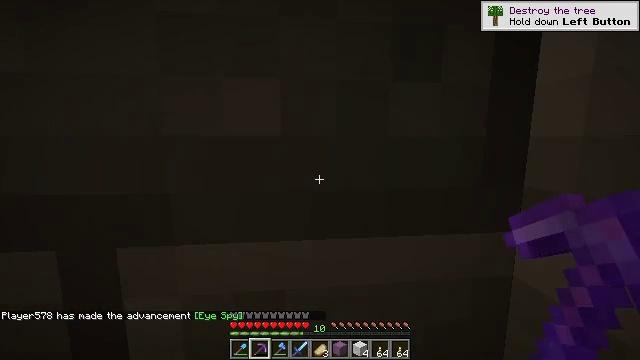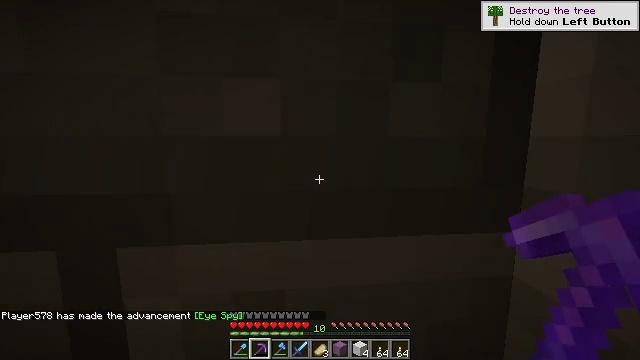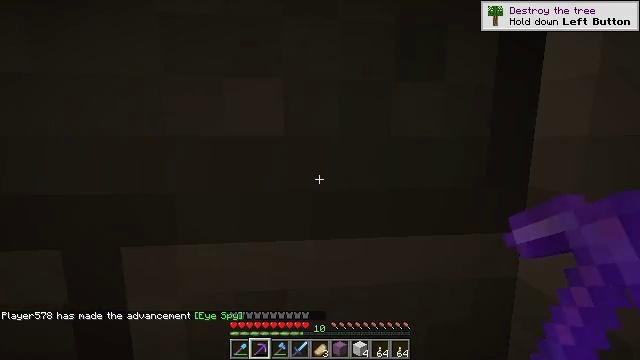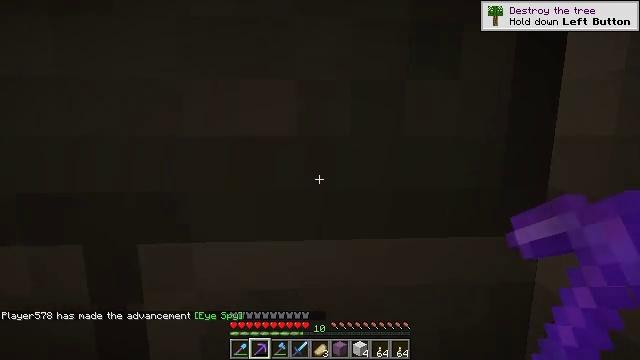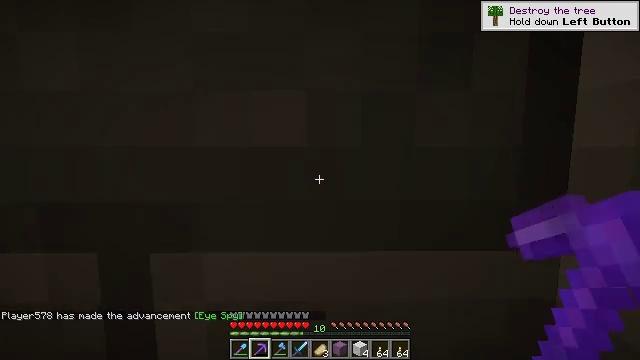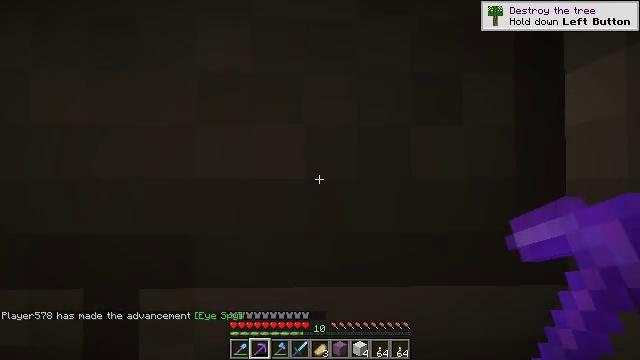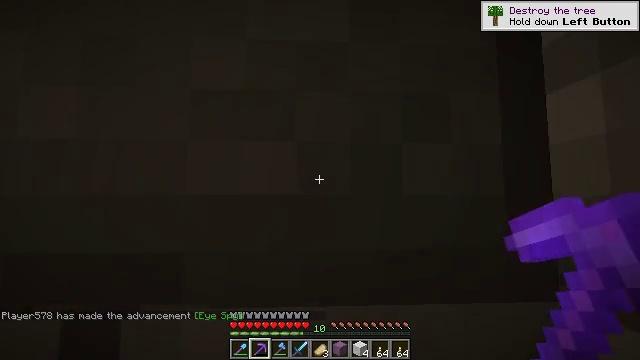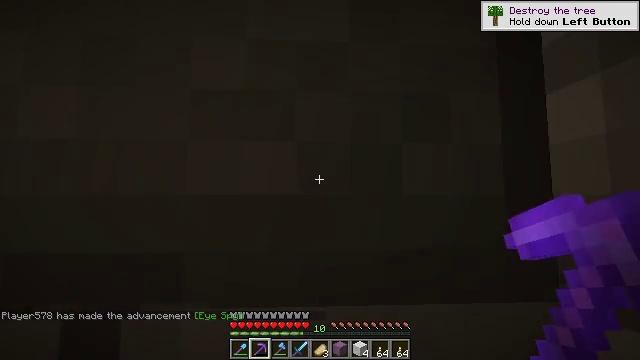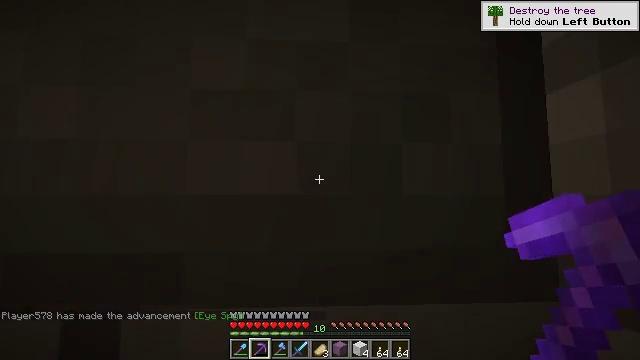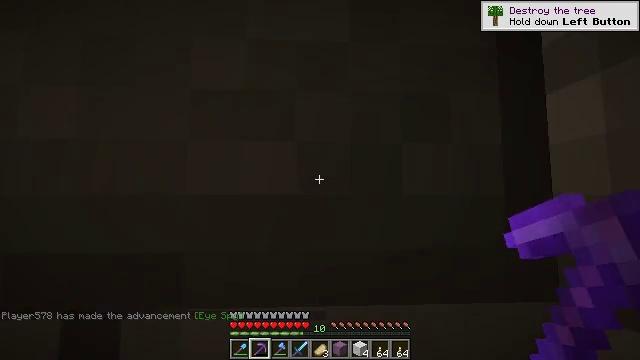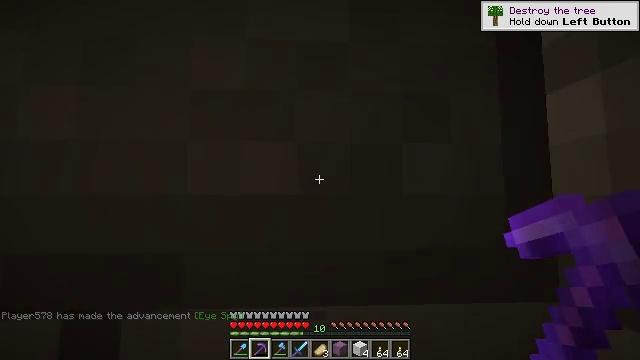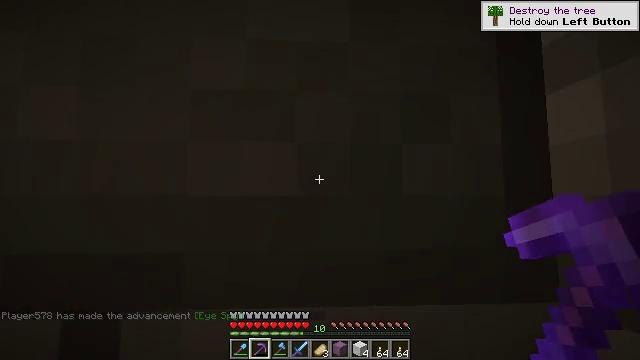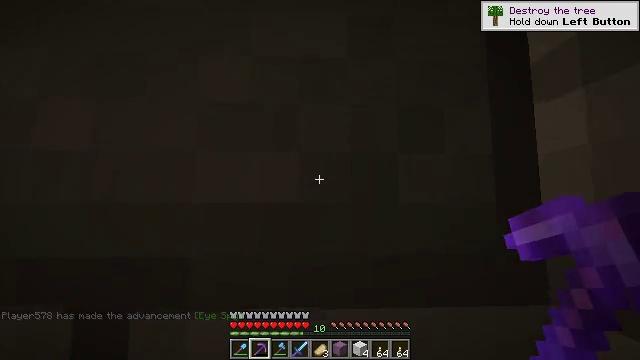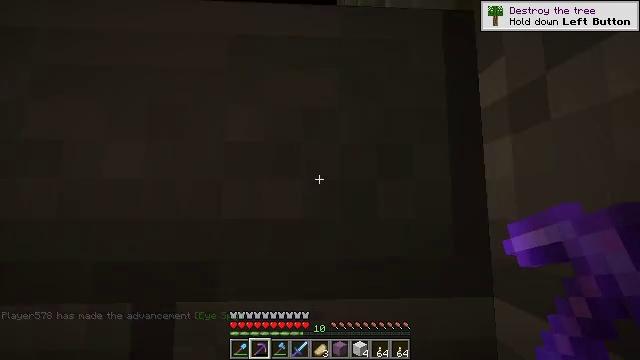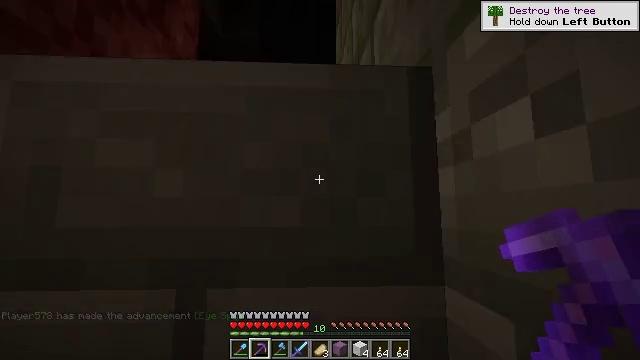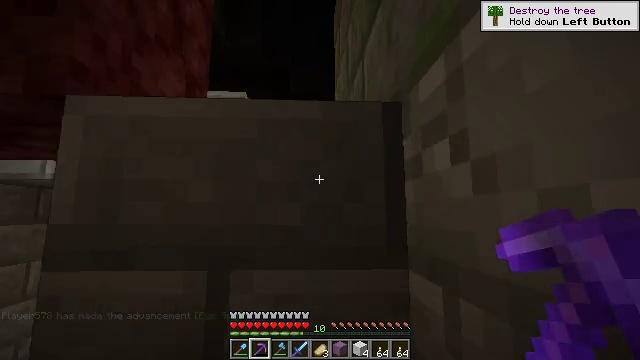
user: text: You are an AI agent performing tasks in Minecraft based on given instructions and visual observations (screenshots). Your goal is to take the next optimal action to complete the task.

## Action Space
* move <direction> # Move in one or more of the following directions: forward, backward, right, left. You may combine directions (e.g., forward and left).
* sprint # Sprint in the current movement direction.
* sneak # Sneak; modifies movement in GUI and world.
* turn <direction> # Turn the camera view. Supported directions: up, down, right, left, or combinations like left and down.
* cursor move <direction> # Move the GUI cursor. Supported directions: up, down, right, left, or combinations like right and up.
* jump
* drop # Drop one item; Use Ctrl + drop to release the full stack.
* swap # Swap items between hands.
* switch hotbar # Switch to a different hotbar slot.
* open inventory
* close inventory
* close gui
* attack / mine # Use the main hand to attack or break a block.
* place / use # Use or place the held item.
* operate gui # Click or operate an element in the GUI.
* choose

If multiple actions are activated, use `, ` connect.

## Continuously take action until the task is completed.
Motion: motion action
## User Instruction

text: Retrieve the stone bricks from an old building.
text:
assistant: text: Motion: no_op
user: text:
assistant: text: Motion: no_op
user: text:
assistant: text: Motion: turn left
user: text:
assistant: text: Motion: turn left and up
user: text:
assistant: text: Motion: turn up
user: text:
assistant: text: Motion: turn right and up
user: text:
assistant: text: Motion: no_op
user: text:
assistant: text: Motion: no_op
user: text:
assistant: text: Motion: no_op
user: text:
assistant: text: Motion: no_op
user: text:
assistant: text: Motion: no_op
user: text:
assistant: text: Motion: move back
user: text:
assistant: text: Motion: move back
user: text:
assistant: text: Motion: move back
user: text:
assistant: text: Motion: move back
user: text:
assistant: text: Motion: move back
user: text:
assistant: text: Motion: move back
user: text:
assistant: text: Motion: no_op
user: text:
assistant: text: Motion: no_op
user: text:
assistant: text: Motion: no_op
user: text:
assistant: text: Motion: turn up
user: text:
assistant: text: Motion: no_op
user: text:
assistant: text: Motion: no_op
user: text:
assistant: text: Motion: no_op
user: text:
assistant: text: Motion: no_op
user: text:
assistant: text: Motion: no_op
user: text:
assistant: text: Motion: no_op
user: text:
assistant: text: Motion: no_op
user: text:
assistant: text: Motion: no_op
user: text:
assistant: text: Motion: no_op